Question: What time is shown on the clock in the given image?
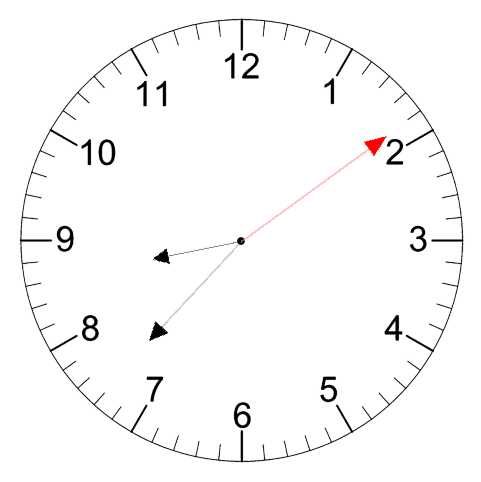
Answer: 08:37:09